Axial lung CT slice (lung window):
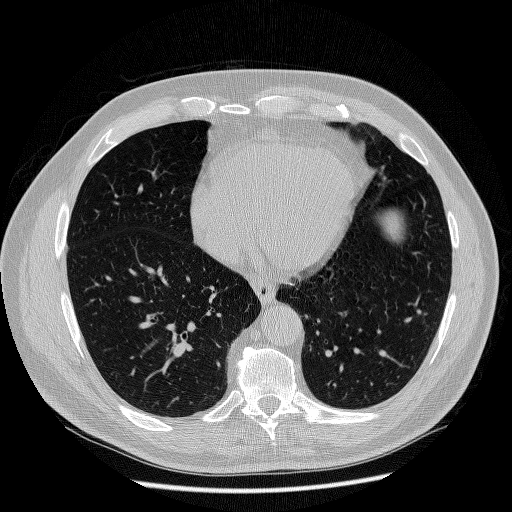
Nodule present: no